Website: ulta-beauty
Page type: account-selection
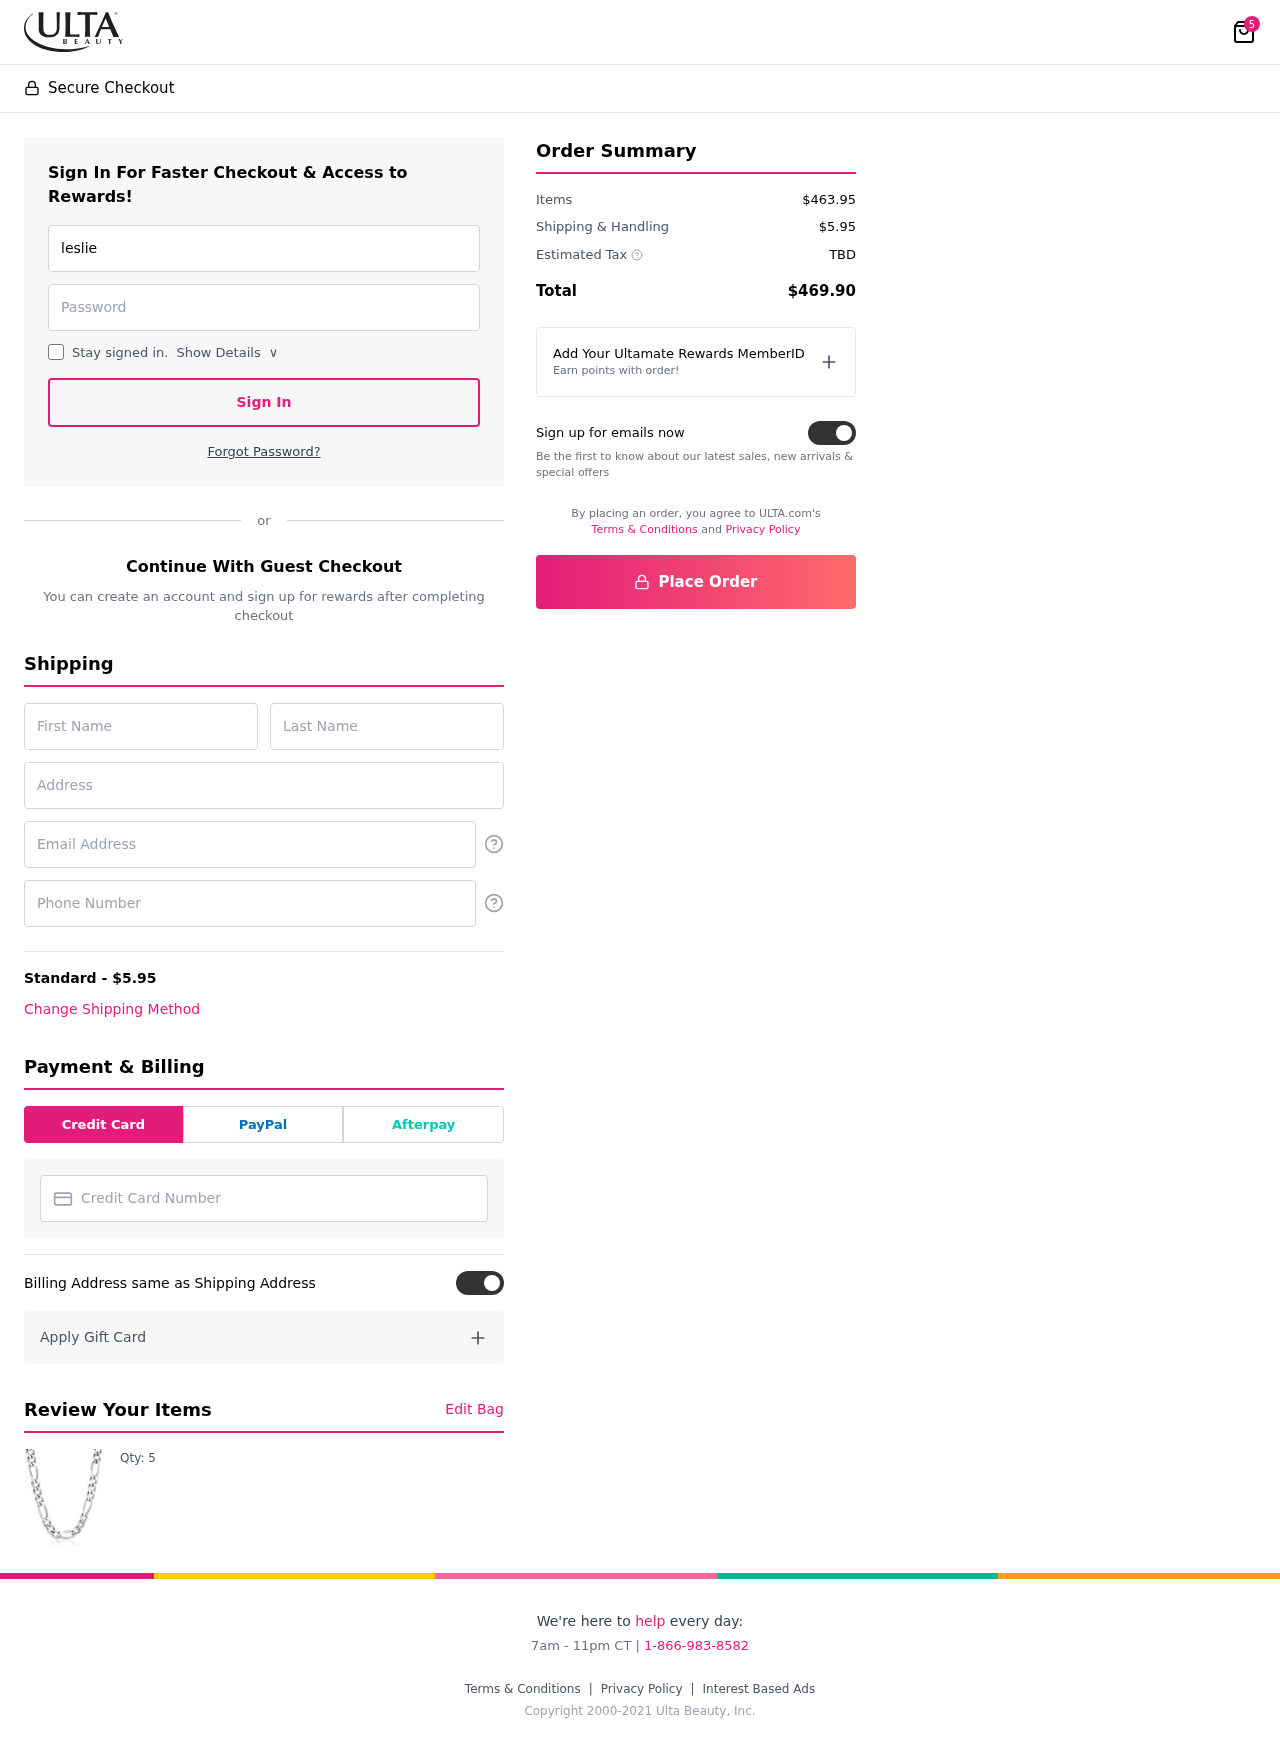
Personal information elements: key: PII_CARD_NUMBER
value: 4493 2755 9197 8048
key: PII_EMAIL
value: leslieball@gmail.com
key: PII_EMAIL2
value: leslieball@gmail.com
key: PII_FIRSTNAME
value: Leslie
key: PII_LASTNAME
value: Ball
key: PII_PHONE
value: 4538664418
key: PII_STREET
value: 0508 Anderson Avenue
Product elements: key: PRODUCT1_QUANTITY
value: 5
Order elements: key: ORDER_NUM_ITEMS
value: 5
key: ORDER_SHIPPING_COST
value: $5.95
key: ORDER_SUBTOTAL
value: $463.95
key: ORDER_TAX
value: TBD
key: ORDER_TOTAL
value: $469.90